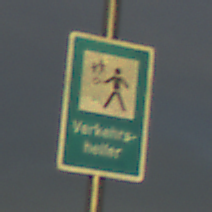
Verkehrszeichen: Verkehrshelfer
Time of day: SunriseSunset
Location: Outdoor (Nature)
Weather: PartlyCloudy
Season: Summer
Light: Natural